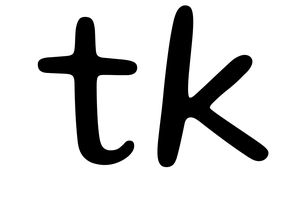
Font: Gluten_Light